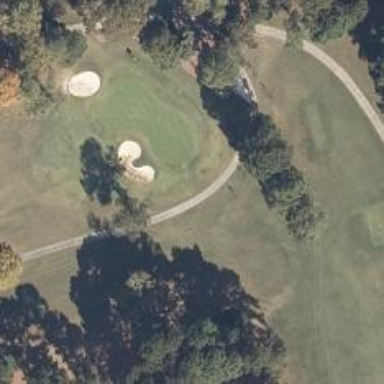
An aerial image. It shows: Service road designated as golf cart path.